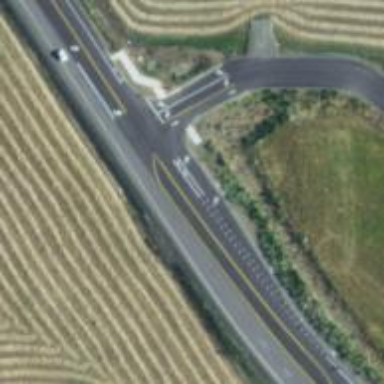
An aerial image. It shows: Asphalt road designated as trunk highway.